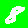
Digit: 8